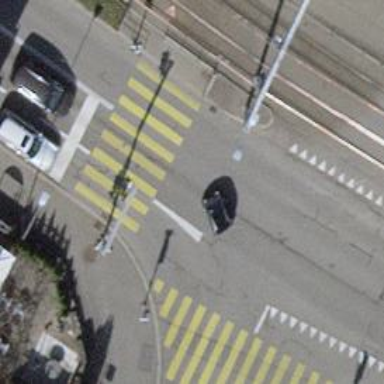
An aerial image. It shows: Road with traffic signals and zebra crossing with traffic signals.